Field crop: maize
Growth stage: 1
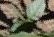
Species: datura